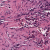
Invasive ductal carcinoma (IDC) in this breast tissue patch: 1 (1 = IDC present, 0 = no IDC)